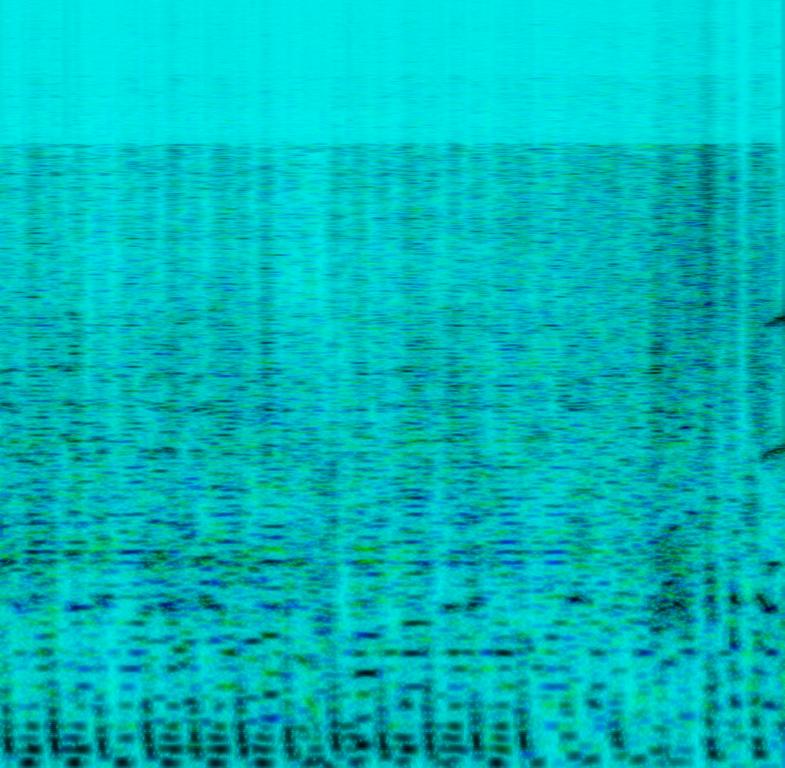
EDM music with a four on the floor kick pattern holding down the dance beat. The vocalist is female and there are female fans screaming in the background. Overall, the music is low fidelity, as there is a fast sweeping resonant filter affecting the full mix and muffling it.